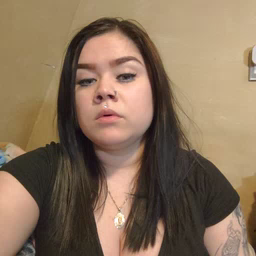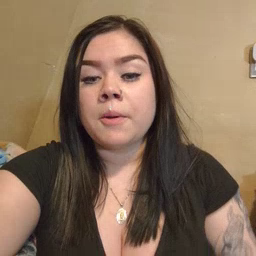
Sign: man